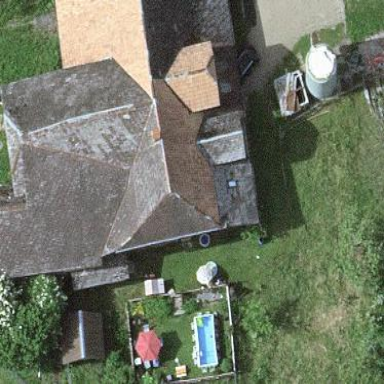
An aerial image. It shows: Farm building.